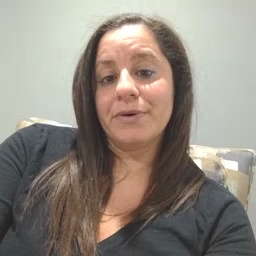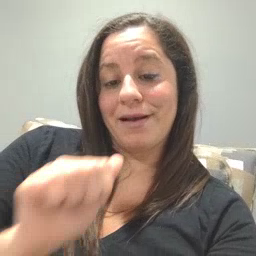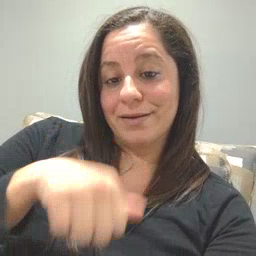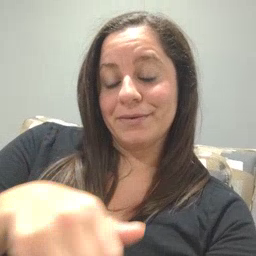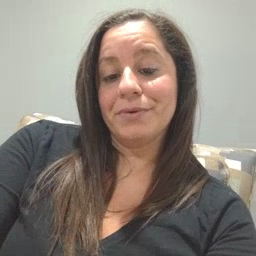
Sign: can